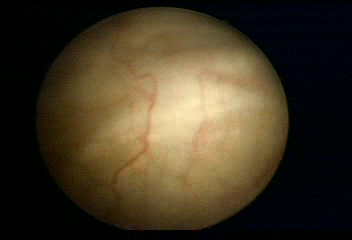
Modality: WLC
Class: Normal mucosa
Bladder cancer association: No